Question: I've currently got 'MKAnnoations' with a circle image on them, displayed on an 'MKMapView'. When I place down a 'MKPolyline' the lines meet in the middle of the circle and then leave it. Is it possible to clip the ends of 'MKPolyline's so that the lines just touch the edge of the circle, rather than going to the centre of the annoation?
Cheers,
SebOH

I can't just put a white circle over it as the line is over a 'MKMapView' that is unblockable
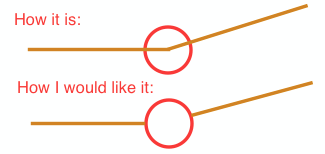
Answer: Using <URL> might be your best bet.
Using a CGPath, I believe you get a little bit more control over the shape than using MKAnnotations, and there are lots of references on how to subtract one path from another using CoreGraphics.
1. Draw your lines into the overlay's CGContext.
2. Mask the circles and/or erase the lines under the circles
3. Draw your circles (or add them as MKAnnotations if you need them interactable?)
HTH